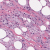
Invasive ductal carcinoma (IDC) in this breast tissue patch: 0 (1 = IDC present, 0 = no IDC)